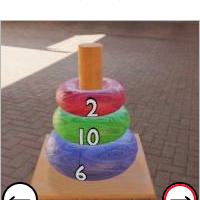
Task: sum
Answer: 18